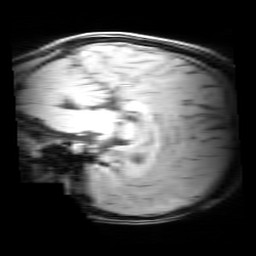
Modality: MP2RAGE
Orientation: sagittal
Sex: female
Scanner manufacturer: siemens
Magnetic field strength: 3 T
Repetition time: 5 s
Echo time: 0.00355 s